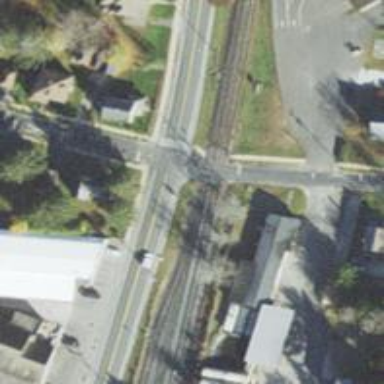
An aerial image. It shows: Railway crossing.